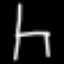
Label: chair